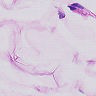
Metastatic tissue present: no